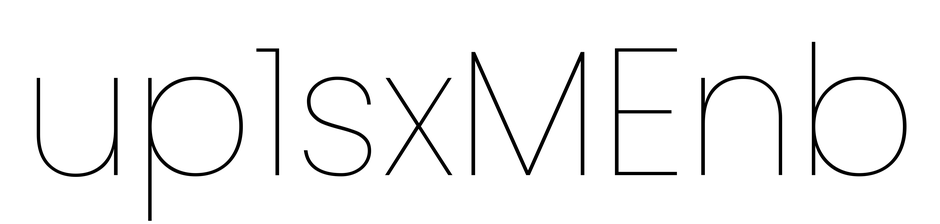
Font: Poppins-Thin